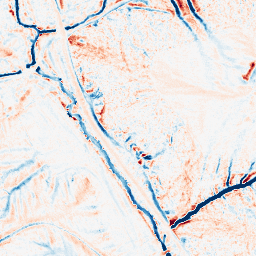
Category: edge_preserving
Decomposition family: median
Decomposition parameters: size: 11
Upsampling method: edge_directed
Upsampling parameters: scale: 2
Upsampling scale: 2